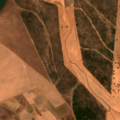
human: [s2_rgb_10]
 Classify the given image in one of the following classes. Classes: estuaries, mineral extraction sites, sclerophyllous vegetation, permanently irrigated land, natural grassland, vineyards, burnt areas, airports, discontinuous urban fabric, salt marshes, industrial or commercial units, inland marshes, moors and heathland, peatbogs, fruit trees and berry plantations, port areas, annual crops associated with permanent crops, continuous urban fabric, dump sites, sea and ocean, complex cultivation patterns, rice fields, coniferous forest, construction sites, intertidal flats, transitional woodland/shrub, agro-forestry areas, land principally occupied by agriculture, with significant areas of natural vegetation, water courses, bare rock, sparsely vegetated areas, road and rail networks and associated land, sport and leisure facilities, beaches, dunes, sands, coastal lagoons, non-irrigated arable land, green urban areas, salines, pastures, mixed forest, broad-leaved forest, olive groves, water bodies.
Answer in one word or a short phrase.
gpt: non-irrigated arable land, permanently irrigated land, pastures, agro-forestry areas, coniferous forest, transitional woodland/shrub